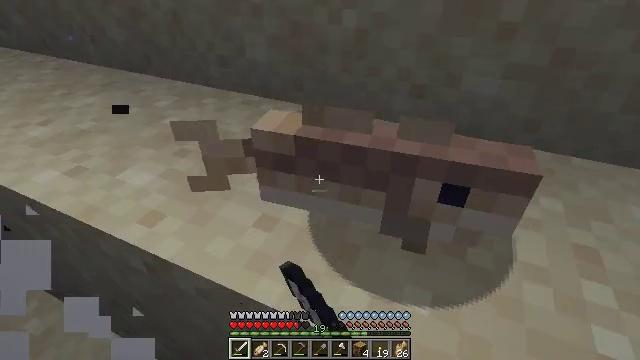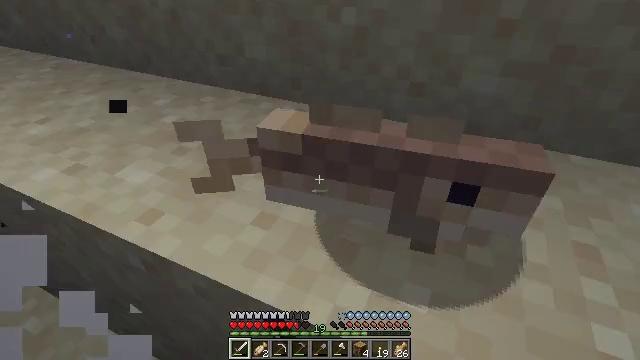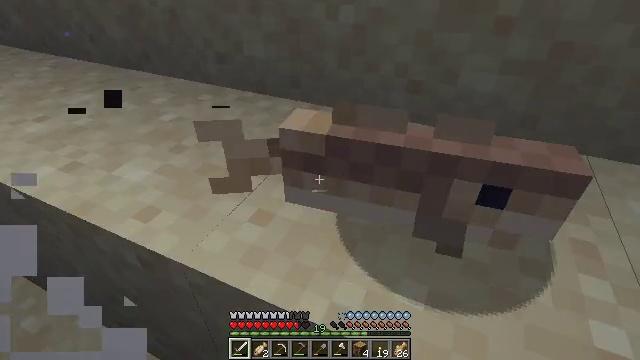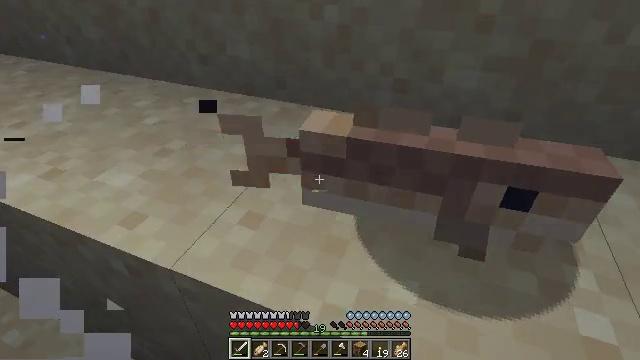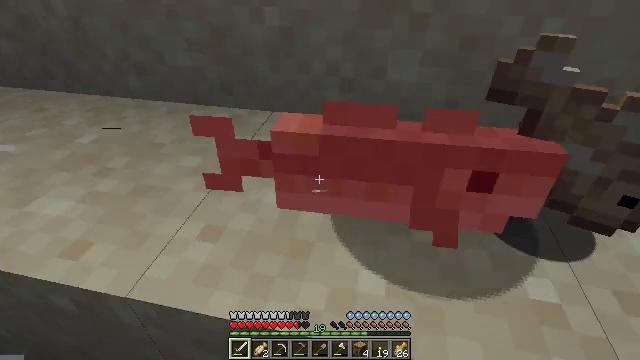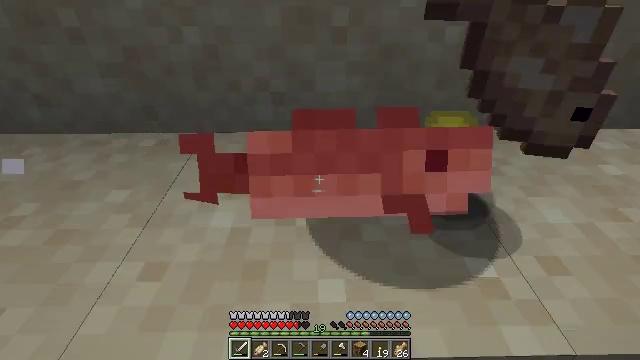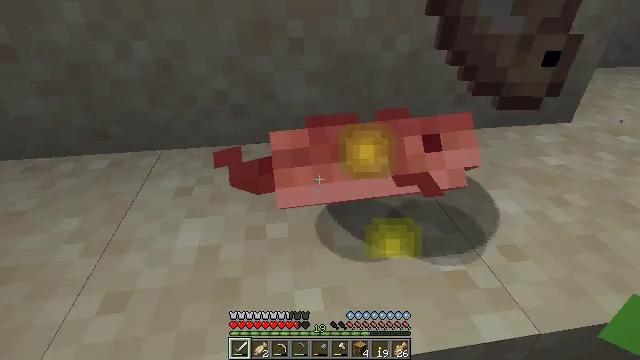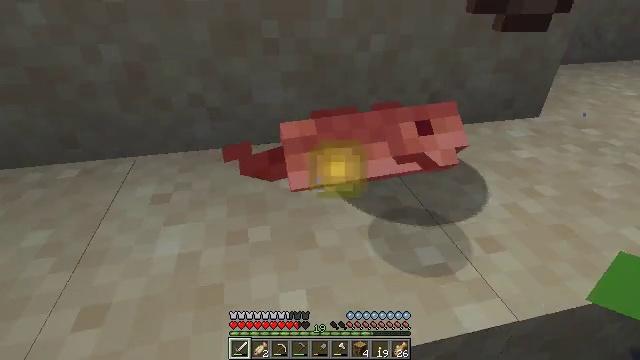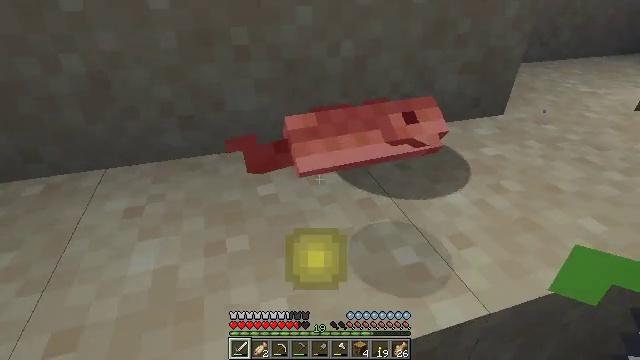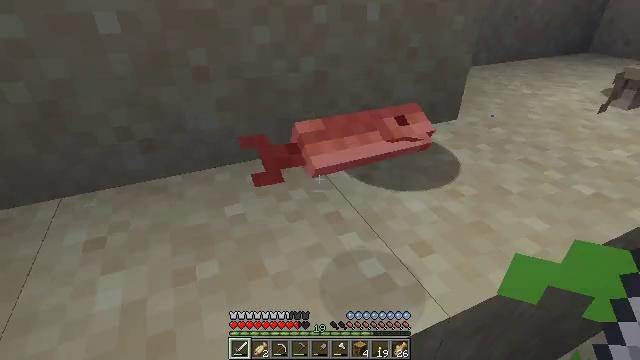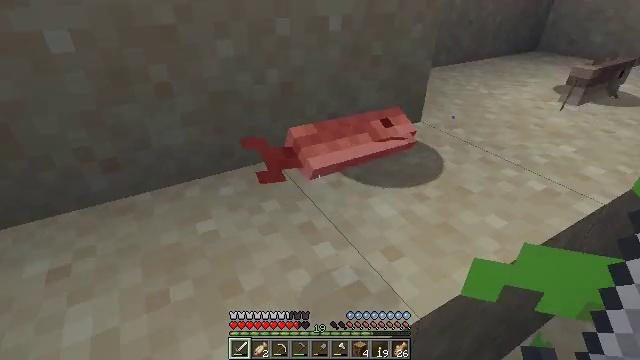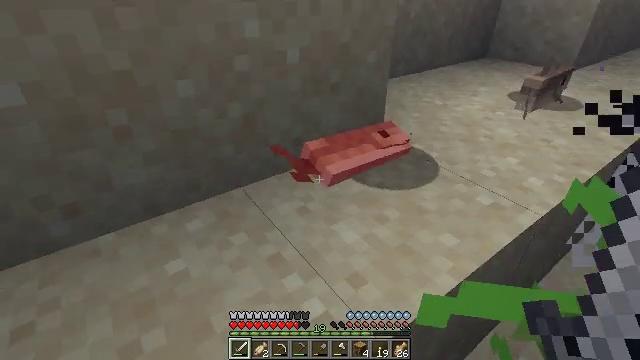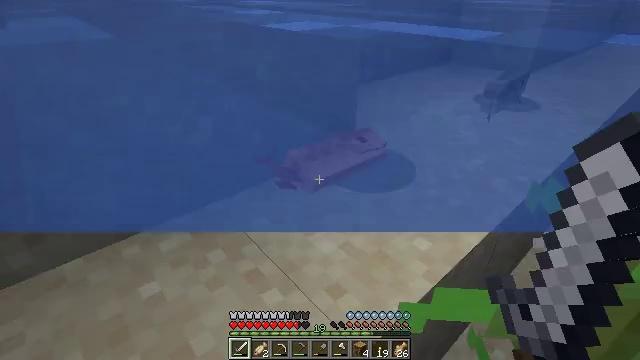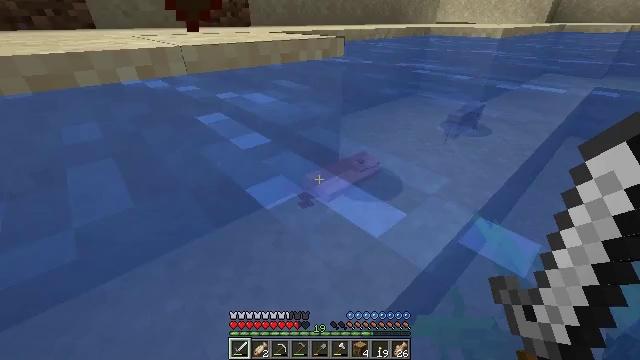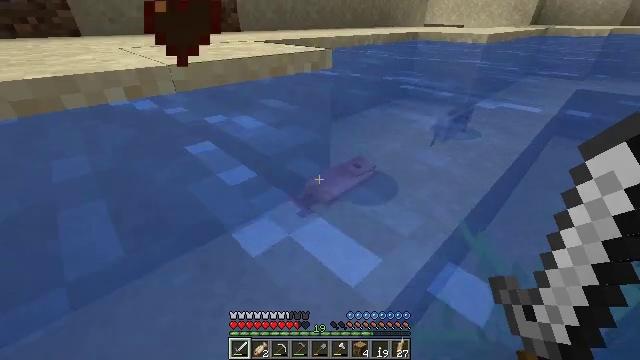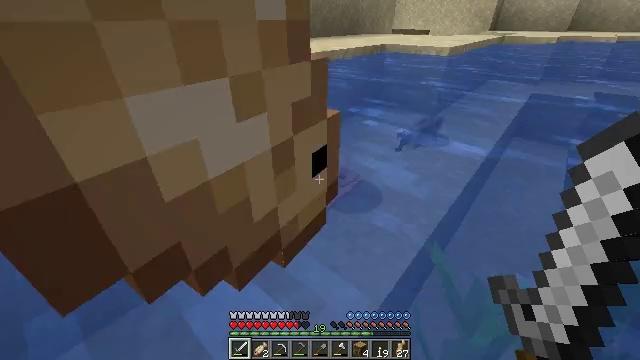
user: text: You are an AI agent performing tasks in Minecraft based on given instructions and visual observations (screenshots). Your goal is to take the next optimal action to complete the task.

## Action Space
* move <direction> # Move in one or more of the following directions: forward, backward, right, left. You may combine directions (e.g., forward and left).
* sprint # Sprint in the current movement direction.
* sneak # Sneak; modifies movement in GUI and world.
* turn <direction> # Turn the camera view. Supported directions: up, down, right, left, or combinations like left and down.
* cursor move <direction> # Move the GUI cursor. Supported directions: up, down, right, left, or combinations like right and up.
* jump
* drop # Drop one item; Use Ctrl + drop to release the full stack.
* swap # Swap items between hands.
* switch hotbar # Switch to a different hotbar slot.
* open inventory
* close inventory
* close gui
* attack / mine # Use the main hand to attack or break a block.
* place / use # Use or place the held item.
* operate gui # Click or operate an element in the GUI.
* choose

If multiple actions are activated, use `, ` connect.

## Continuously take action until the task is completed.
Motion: motion action
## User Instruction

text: Kill mobs in water.
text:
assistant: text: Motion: attack / mine
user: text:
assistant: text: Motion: move forward, attack / mine
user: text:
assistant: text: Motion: move forward, turn right
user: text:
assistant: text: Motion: move forward, turn right
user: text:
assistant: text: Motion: move forward, turn right and up
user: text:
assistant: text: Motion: move forward, turn right and up
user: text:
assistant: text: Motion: move forward, turn right
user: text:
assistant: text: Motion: move forward, turn right, jump
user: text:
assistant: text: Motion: move forward, turn right, jump
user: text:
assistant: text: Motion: move forward, turn right, jump
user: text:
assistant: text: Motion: move forward, turn right, jump
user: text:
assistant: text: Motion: move forward, turn right, jump
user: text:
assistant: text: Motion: move forward, turn right, jump
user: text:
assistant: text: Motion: move forward, turn right, jump
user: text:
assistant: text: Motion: move forward, turn right
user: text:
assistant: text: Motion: move forward, turn right
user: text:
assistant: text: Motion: move forward, turn right
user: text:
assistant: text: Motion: move forward, turn right
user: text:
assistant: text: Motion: move forward, turn right and up
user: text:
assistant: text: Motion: move forward, turn right
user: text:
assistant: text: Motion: move forward, turn right
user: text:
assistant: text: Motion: move forward, turn right
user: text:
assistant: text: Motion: move forward
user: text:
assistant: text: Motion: move forward
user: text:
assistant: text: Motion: move forward
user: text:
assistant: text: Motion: move forward
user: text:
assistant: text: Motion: move forward
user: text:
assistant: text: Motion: move forward
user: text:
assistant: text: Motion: move forward
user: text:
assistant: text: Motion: move forward